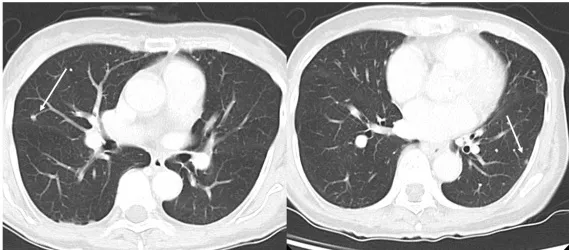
Abdominal contrast-enhanced computed CT findings 3 weeks after surgery. . E: Multiple pulmonary nodules detected bilaterally (white arrow).
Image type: radiology (ct)